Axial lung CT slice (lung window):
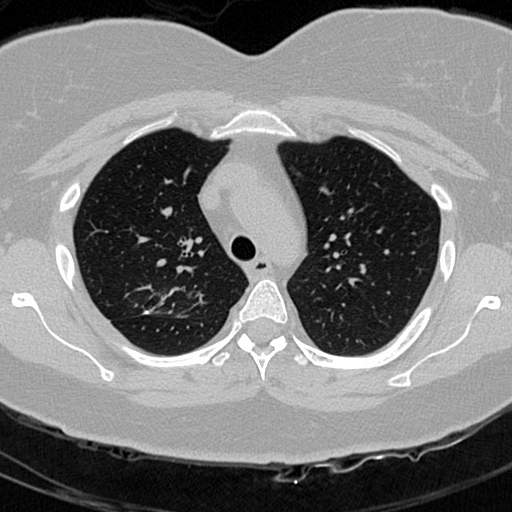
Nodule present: no